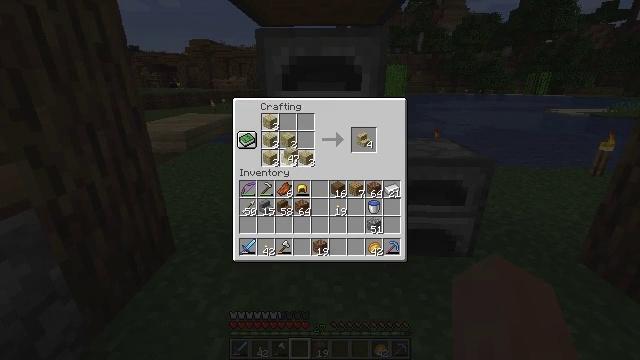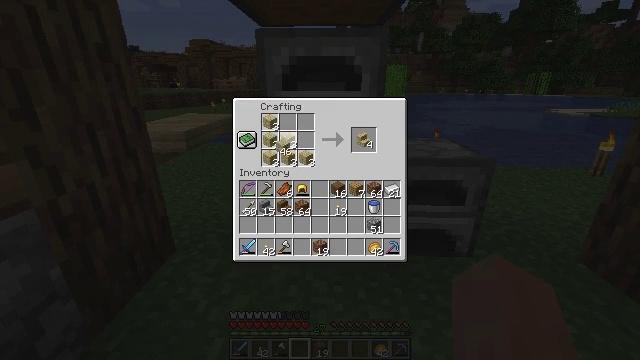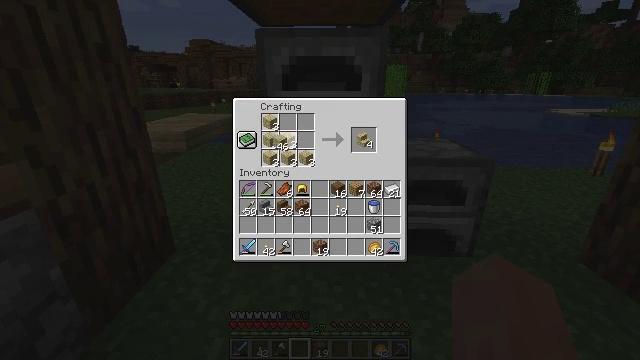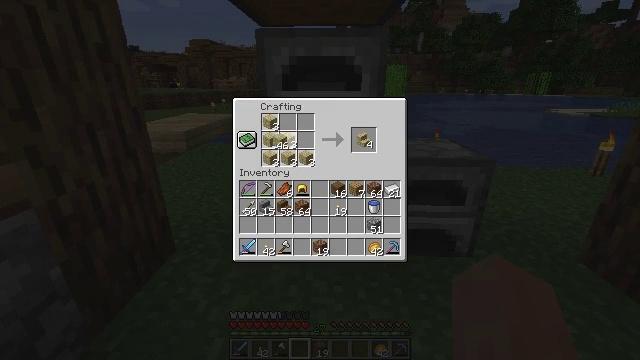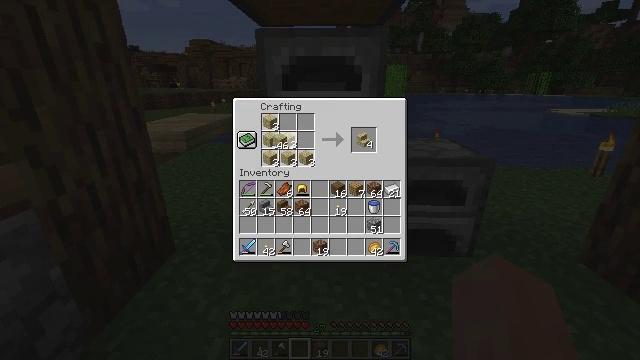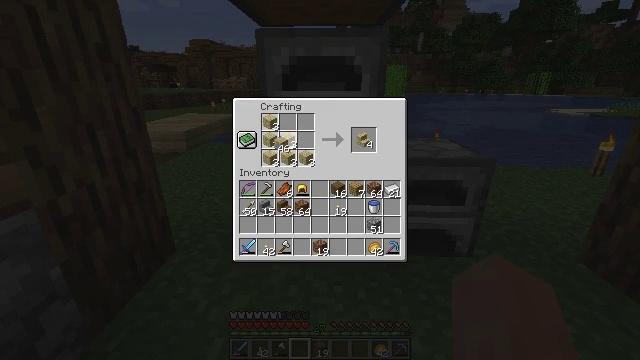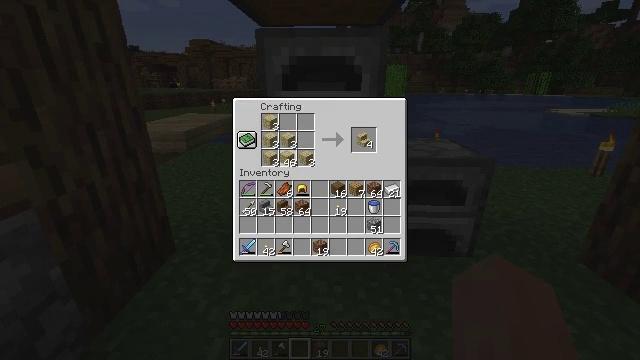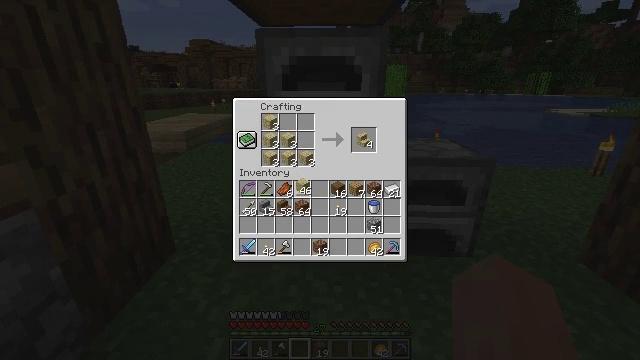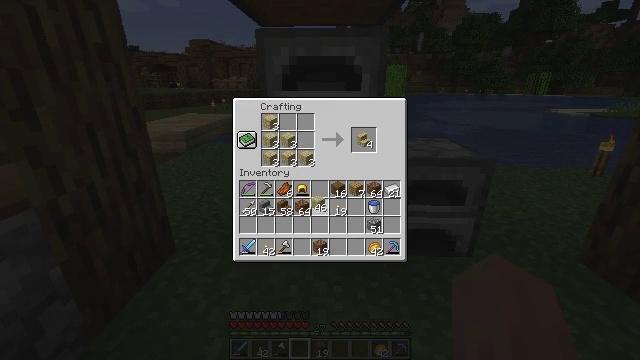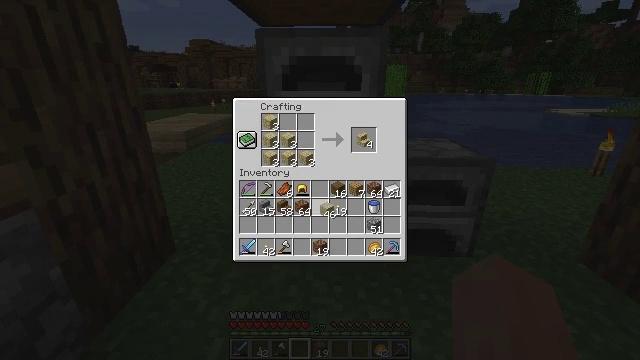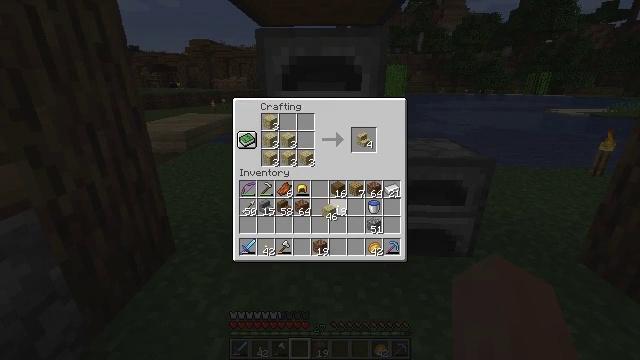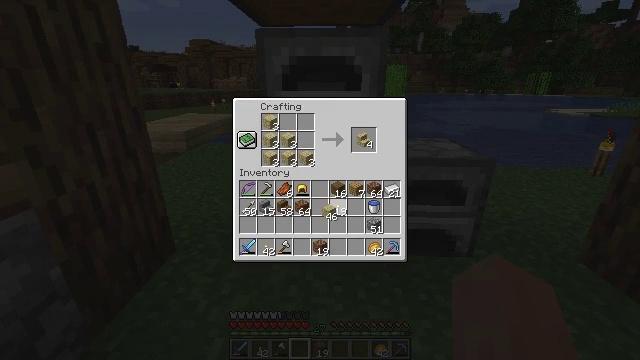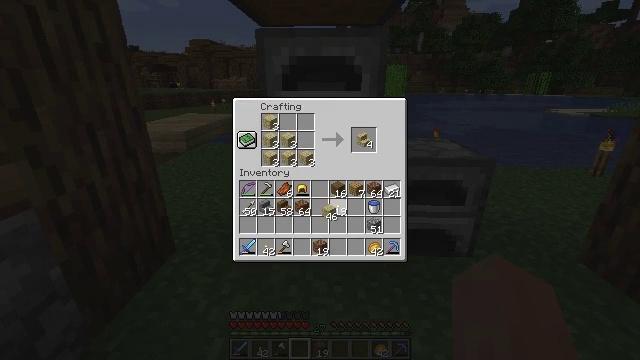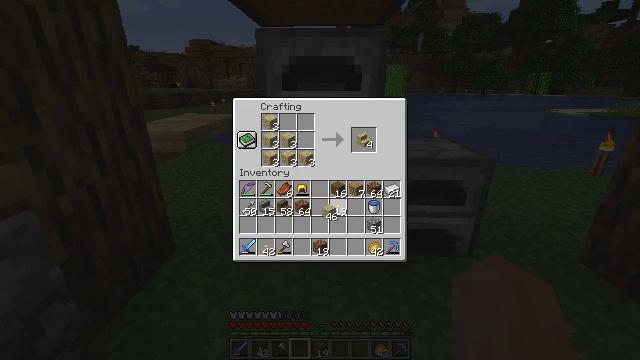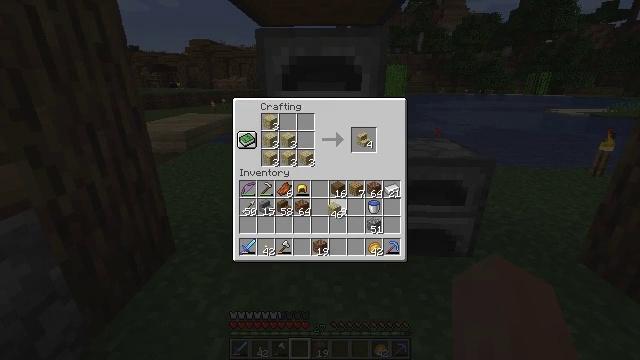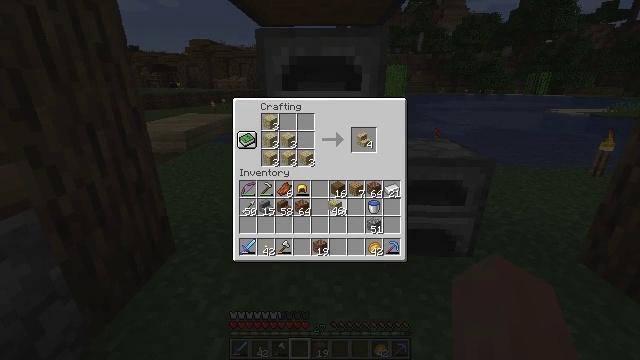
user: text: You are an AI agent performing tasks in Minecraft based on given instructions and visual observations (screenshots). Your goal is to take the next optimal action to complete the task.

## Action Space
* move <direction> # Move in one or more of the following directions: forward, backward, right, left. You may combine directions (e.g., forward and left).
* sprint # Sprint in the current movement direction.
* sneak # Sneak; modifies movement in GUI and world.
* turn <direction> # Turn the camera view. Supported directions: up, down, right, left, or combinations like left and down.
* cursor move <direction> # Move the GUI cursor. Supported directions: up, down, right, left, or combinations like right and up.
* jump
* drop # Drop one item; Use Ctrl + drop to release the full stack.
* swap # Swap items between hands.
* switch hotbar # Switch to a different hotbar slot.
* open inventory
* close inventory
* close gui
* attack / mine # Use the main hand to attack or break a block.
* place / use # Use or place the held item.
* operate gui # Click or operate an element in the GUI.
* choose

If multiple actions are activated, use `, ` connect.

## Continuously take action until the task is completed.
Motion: motion action
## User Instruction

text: Interact with the crafting table to craft birch stairs.
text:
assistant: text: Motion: cursor move left, choose
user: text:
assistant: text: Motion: choose
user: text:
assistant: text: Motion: choose
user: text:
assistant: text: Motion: choose
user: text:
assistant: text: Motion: choose
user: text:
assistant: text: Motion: cursor move down
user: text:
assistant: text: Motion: cursor move right and down
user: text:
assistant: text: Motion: cursor move right and down
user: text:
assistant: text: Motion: cursor move right and down
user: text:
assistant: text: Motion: no_op
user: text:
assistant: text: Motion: no_op
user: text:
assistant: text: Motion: no_op
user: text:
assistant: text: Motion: no_op
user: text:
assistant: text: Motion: no_op
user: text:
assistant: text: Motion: no_op
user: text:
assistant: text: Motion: no_op
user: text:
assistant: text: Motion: no_op
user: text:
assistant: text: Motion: no_op
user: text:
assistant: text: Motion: no_op
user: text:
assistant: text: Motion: no_op
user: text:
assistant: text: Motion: no_op
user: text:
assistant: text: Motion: no_op
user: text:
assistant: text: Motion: operate gui
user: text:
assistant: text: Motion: operate gui
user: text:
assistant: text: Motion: no_op
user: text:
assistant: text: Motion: no_op
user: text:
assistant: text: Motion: no_op
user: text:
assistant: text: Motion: cursor move right and up
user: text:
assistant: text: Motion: cursor move right and up
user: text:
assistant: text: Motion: cursor move up